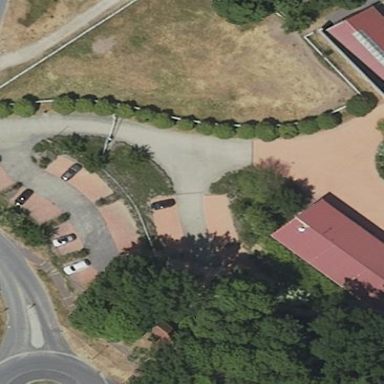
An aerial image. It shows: Parking area with surface.